Question: I need Currency TextBox in DataGridView , I search Internet and Find this solution<URL>
But this is useful when dataGridView Cell Leave event,I need comma separator in textchange ,
However I write this source for this purpose :
'''
private void dataGridView1_EditingControlShowing(object sender, DataGridViewEditingControlShowingEventArgs e)
{
TextBox txt_edit = e.Control as TextBox;
if (txt_edit != null)
{
txt_edit.TextChanged += new EventHandler(txt_edit_TextChanged);
}
}
private void txt_edit_TextChanged(object sender, EventArgs e)
{
TextBox txt = (TextBox) sender;
string str = txt.Text;
str = str.Replace(",", "");
int len = str.Length;
if (len > 3)
{
str = str.Insert(len - 3, ",");
len = len - 3;
while (len > 3)
{
str = str.Insert(len - 3, ",");
len = len - 3;
}
}
dataGridView1.EndEdit();
dataGridView1.CurrentRow.Cells[0].Value = str;
dataGridView1.BeginEdit(false);
}
'''
when i run my program and input number this source work correctly for 3 first digit , until type fourth number cording this error:

why this error cording?
Is there a better way to solve the problem?
tnx
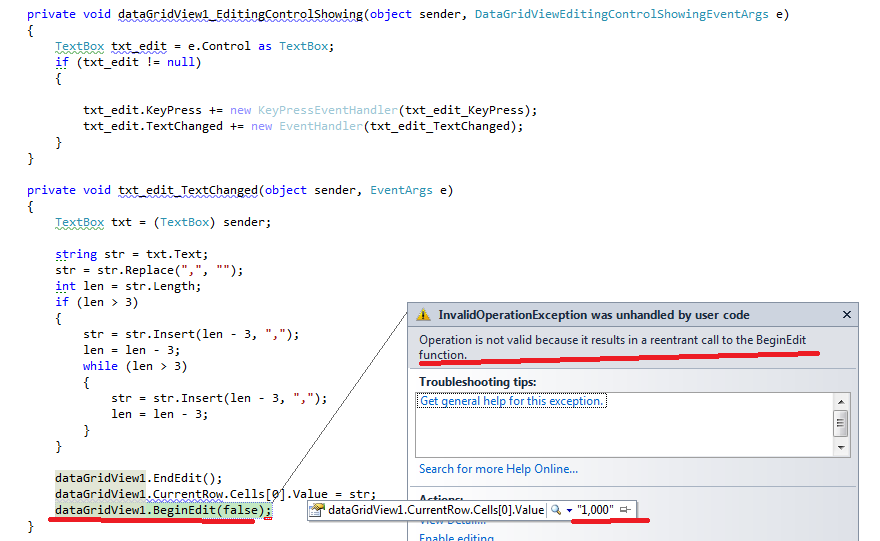
Answer: Replace this:
'''
dataGridView1.EndEdit();
dataGridView1.CurrentRow.Cells[0].Value = str;
dataGridView1.BeginEdit(false);
'''
With:
'''
int selStartFromEnd = txt.Text.Length - txt.SelectionStart;
txt.TextChanged -= txt_edit_TextChanged;
txt.Text = str;
txt.TextChanged += txt_edit_TextChanged;
if (txt.Text.Length - selStartFromEnd >= 0)
txt.SelectionStart = txt.Text.Length - selStartFromEnd;
dataGridView1.CommitEdit(DataGridViewDataErrorContexts.Commit);
'''